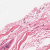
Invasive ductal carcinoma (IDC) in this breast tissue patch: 0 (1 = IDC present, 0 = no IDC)